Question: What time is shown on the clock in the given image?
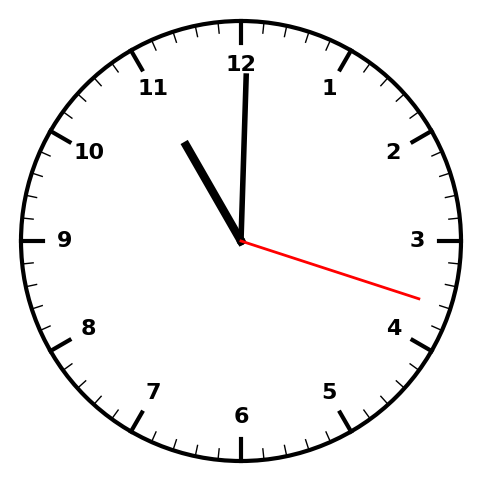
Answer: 11:00:18